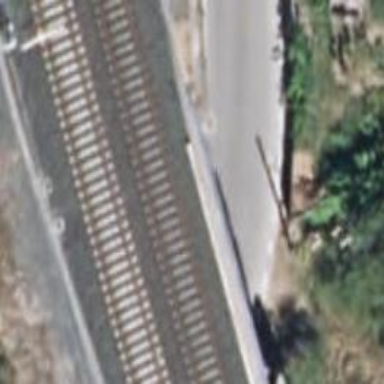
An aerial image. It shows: Railway bridge with electrified contact lines.